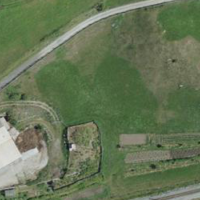
EUNIS habitat code: 23
Species observed at this site:
Echium vulgare
Lathyrus sylvestris